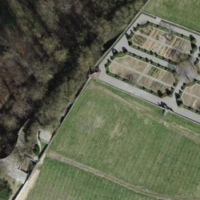
EUNIS habitat code: 40
Species observed at this site:
Milvus milvus
Datura stramonium